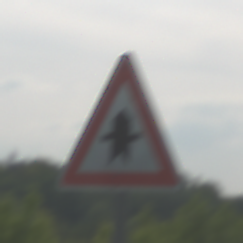
Verkehrszeichen: Vorfahrt
Umgebung: Outdoor, Nature
Tageszeit: MorningAfternoon
Wetter: PartlyCloudy
Licht: Natural
Jahreszeit: NotSpecified
Kontrast: HighContrast